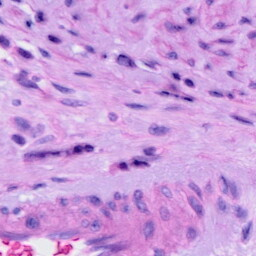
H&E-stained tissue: Cervix